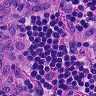
Metastatic tissue present: yes